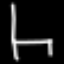
Label: chair